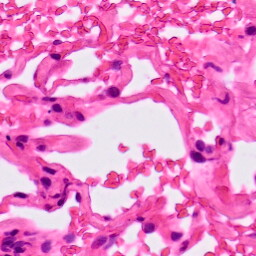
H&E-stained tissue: Lung